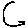
Label: moon